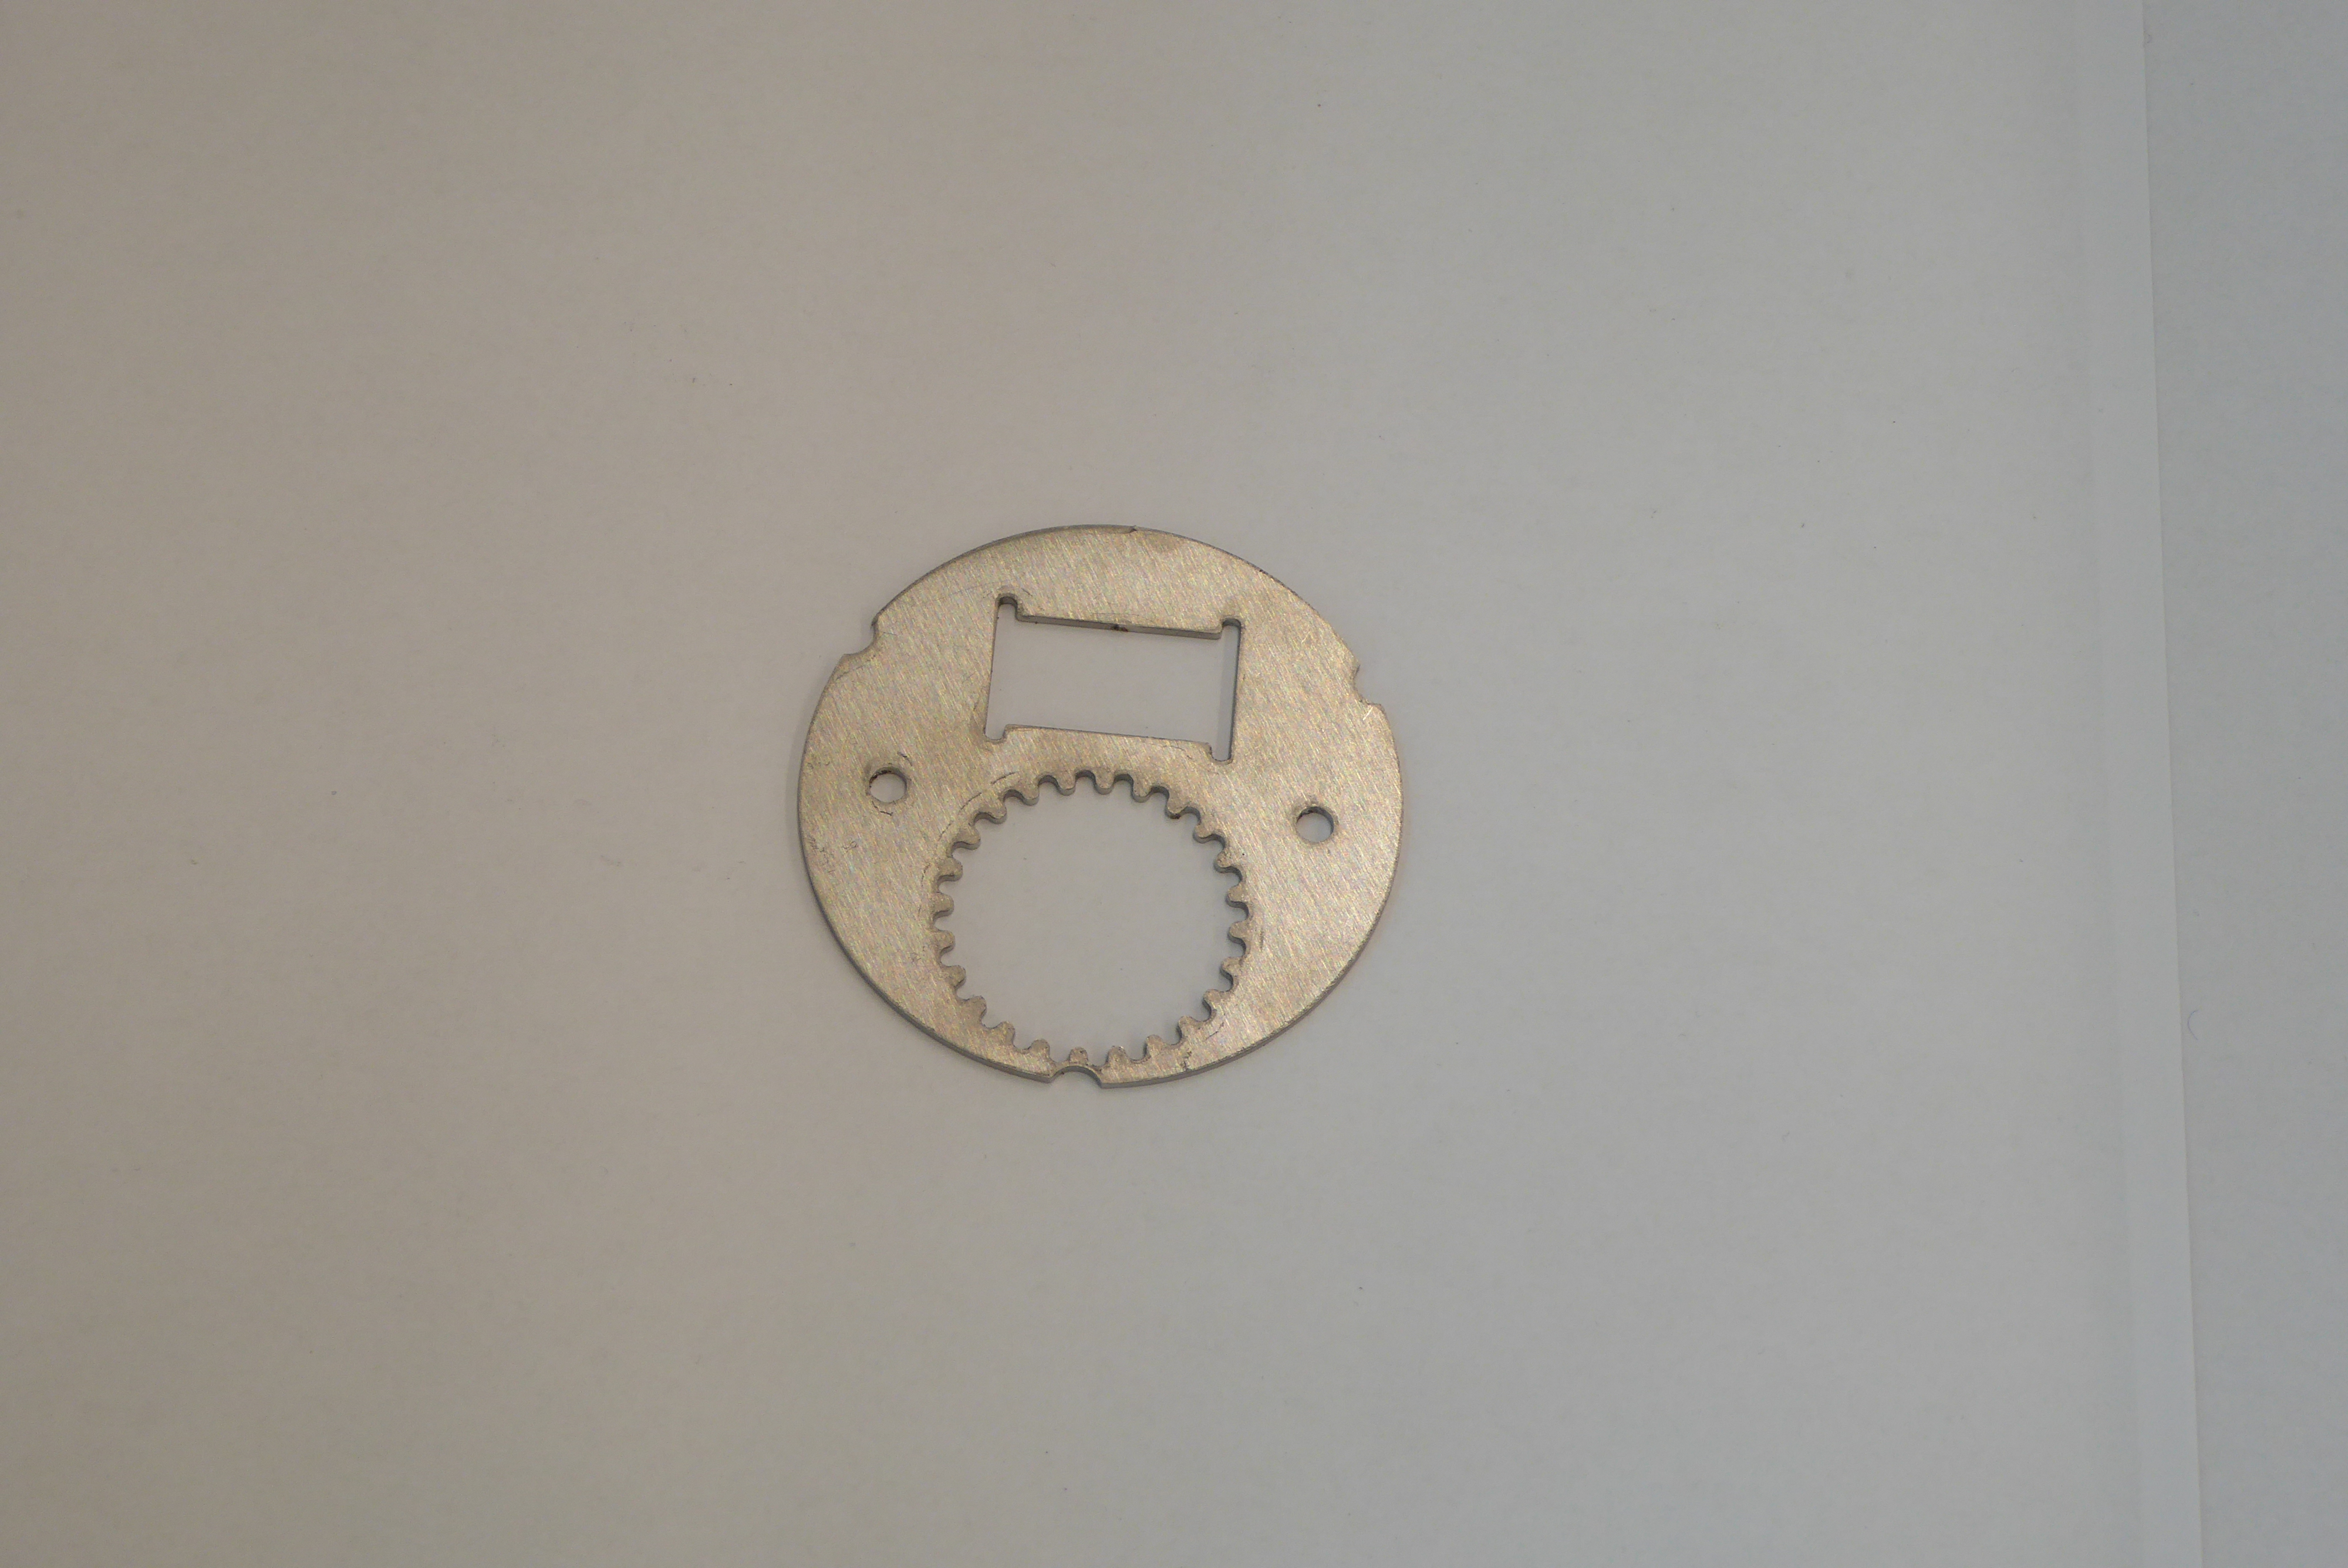
Label: Bottle Opener - Inlay